Question: I've been noticing incredibly slow page loading times with the asset pipeline in Rails 3.1. Each asset (css/js/image) is taking between half a second and a second to load. This is really starting to hamper development. I don't have the same problems in production.
Is there any solution? The log file below shows how each individual asset is loading in 0.5 - 0.3 of a second:
'''
# load of page itself...
...
Completed 200 OK in 1231ms (Views: 933.0ms | ActiveRecord: 15.6ms)
Started GET "/assets/blueprint/screen.css?body=1" for 127.0.0.1 at 2012-01-15 15:53:00 +0000
Served asset /blueprint/screen.css - 304 Not Modified (0ms)
Started GET "/assets/application.css?body=1" for 127.0.0.1 at 2012-01-15 15:53:00 +0000
Served asset /application.css - 304 Not Modified (0ms)
Started GET "/assets/blueprint/print.css?body=1" for 127.0.0.1 at 2012-01-15 15:53:00 +0000
Served asset /blueprint/print.css - 304 Not Modified (0ms)
Started GET "/assets/universal/application.js?body=1" for 127.0.0.1 at 2012-01-15 15:53:01 +0000
Served asset /universal/application.js - 304 Not Modified (2ms)
Started GET "/assets/universal/animate-color.js?body=1" for 127.0.0.1 at 2012-01-15 15:53:01 +0000
Served asset /universal/animate-color.js - 304 Not Modified (0ms)
Started GET "/assets/universal/animate-shadow.js?body=1" for 127.0.0.1 at 2012-01-15 15:53:02 +0000
Served asset /universal/animate-shadow.js - 304 Not Modified (0ms)
Started GET "/assets/jquery_ujs.js?body=1" for 127.0.0.1 at 2012-01-15 15:53:02 +0000
Served asset /jquery_ujs.js - 304 Not Modified (0ms)
Started GET "/assets/universal/jquery.placehold.js?body=1" for 127.0.0.1 at 2012-01-15 15:53:02 +0000
Served asset /universal/jquery.placehold.js - 304 Not Modified (0ms)
Started GET "/assets/universal/autoresize.js?body=1" for 127.0.0.1 at 2012-01-15 15:53:03 +0000
Served asset /universal/autoresize.js - 304 Not Modified (0ms)
Started GET "/assets/universal/utilities.js?body=1" for 127.0.0.1 at 2012-01-15 15:53:03 +0000
Served asset /universal/utilities.js - 304 Not Modified (0ms)
Started GET "/assets/universal/validators.js?body=1" for 127.0.0.1 at 2012-01-15 15:53:03 +0000
Served asset /universal/validators.js - 304 Not Modified (0ms)
Started GET "/assets/jquery.js?body=1" for 127.0.0.1 at 2012-01-15 15:53:04 +0000
Served asset /jquery.js - 304 Not Modified (0ms)
Started GET "/assets/whitelabel/pingpanel/pingpanel.css?body=1" for 127.0.0.1 at 2012-01-15 15:53:04 +0000
Served asset /whitelabel/pingpanel/pingpanel.css - 304 Not Modified (0ms)
Started GET "/assets/logo.png" for 127.0.0.1 at 2012-01-15 15:53:05 +0000
Served asset /logo.png - 304 Not Modified (0ms)
Started GET "/assets/application_bar_background.png" for 127.0.0.1 at 2012-01-15 15:53:05 +0000
Served asset /application_bar_background.png - 304 Not Modified (0ms)
Started GET "/assets/linen-new.jpg" for 127.0.0.1 at 2012-01-15 15:53:06 +0000
Served asset /linen-new.jpg - 304 Not Modified (0ms)
'''
The effect of the slowdown can be more clearly seen in the chrome network analyser:

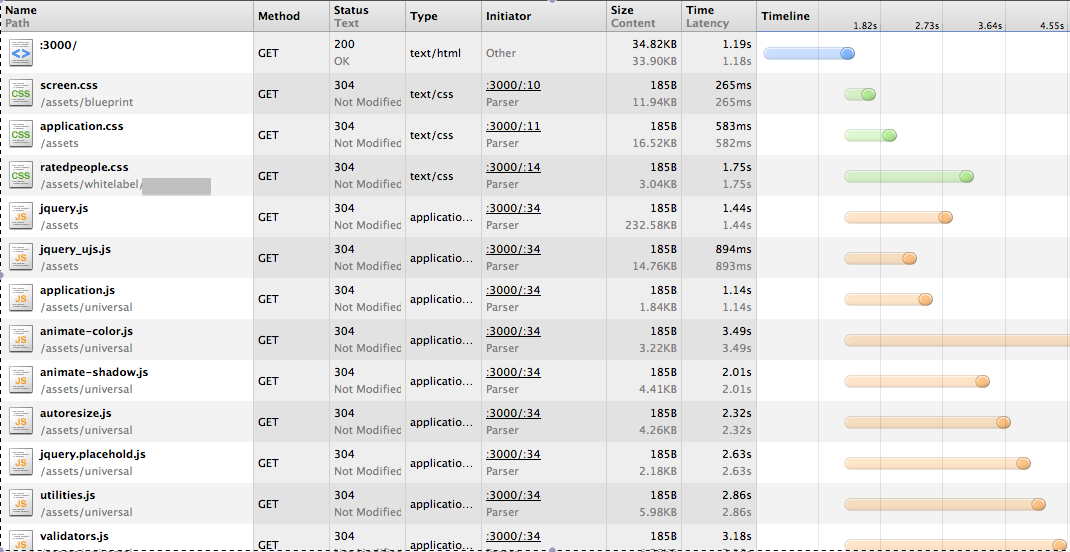
Answer: Whenever an asset is loaded, it has to be passed through the Rails env and Rails will reload all the code. When you have a lot of assets it will add up to slow page loads.
Try the <URL> gem which gives you more control over when Rails reloads code. Should fix your slowdown issues.